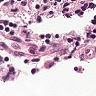
Metastatic tissue present: no